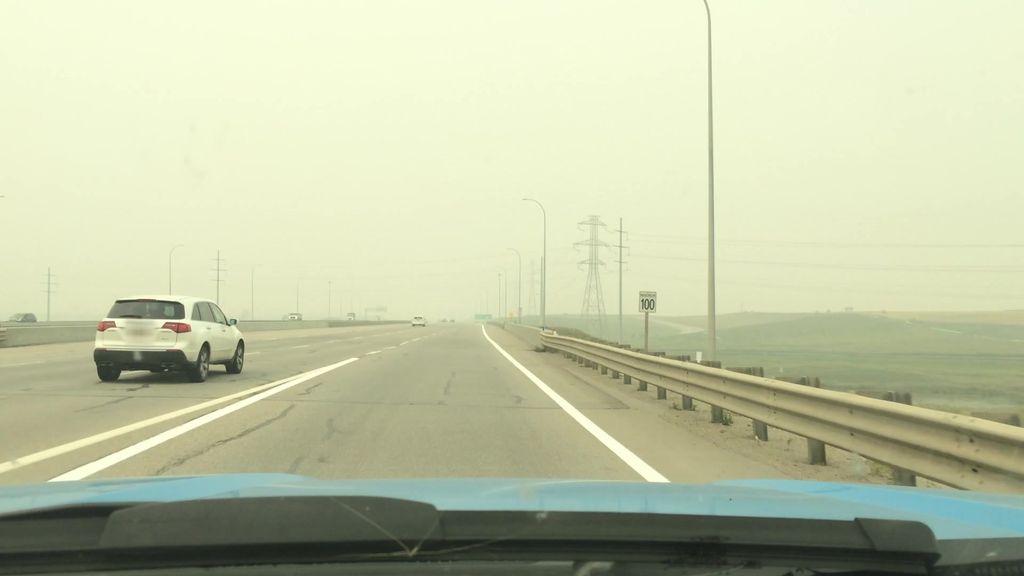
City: calgary